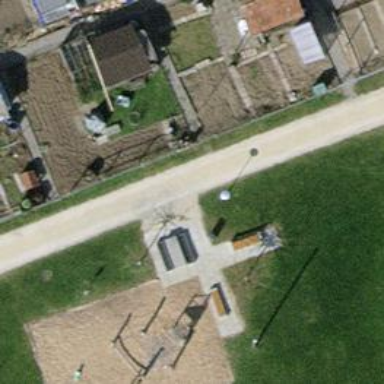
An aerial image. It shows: Picnic table located in leisure land area.